Field crop: maize
Growth stage: 2
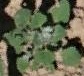
Species: chenopodium